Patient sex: F
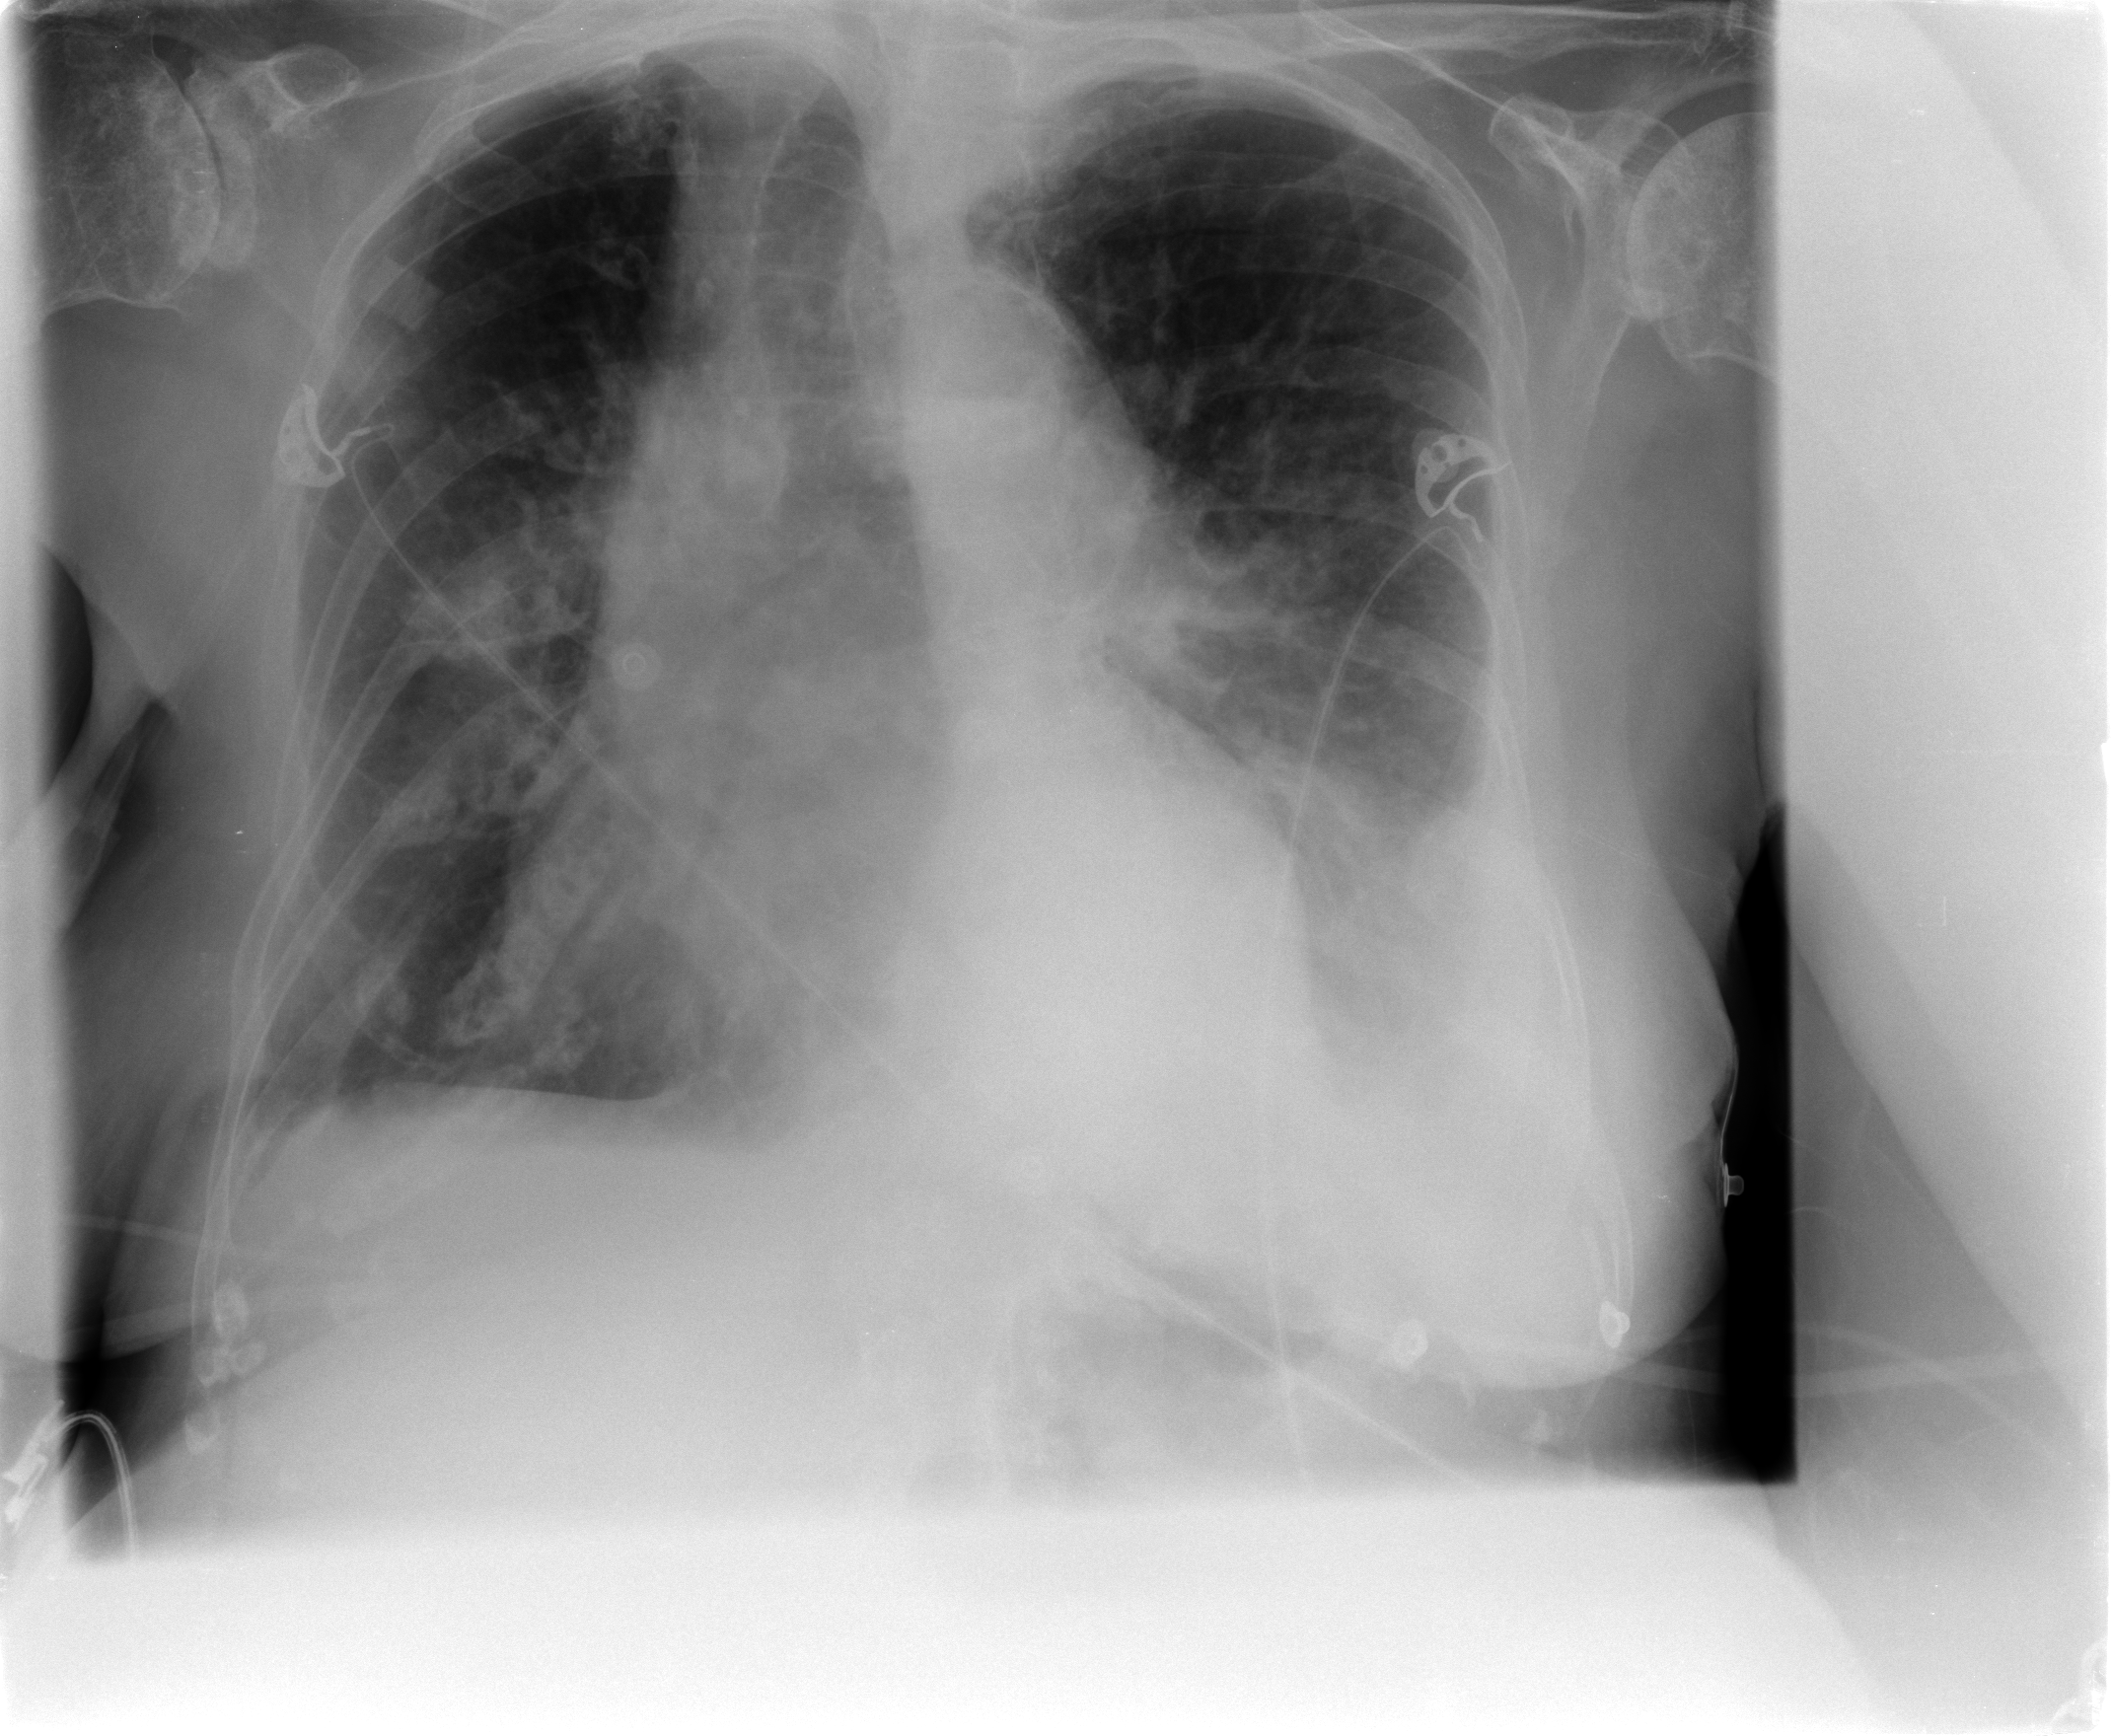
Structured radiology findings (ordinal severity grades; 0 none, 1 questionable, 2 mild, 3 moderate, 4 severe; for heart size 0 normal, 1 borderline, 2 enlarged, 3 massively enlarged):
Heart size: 2
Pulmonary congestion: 2
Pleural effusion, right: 0
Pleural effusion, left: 2
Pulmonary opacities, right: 0
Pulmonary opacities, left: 0
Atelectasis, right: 2
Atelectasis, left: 2